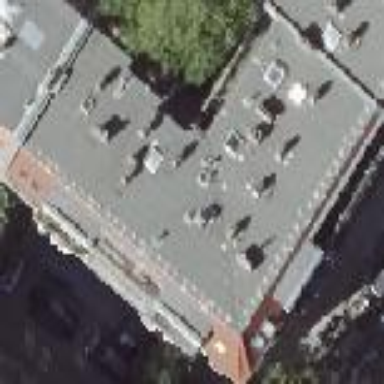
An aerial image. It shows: Grey apartment building with gambrel roof made of red roof tiles.